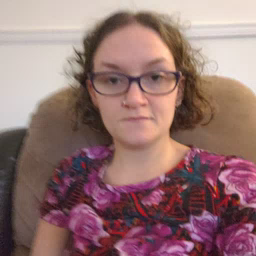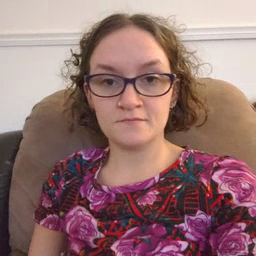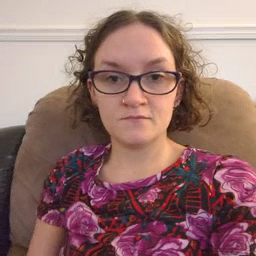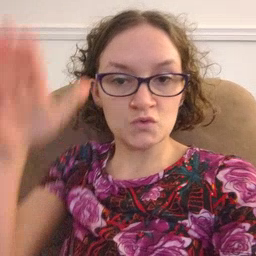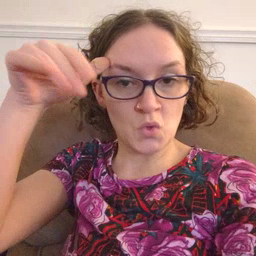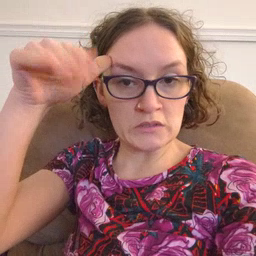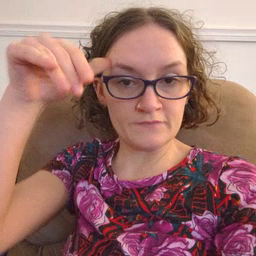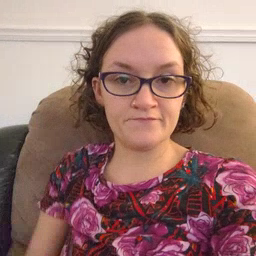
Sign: donkey